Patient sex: F
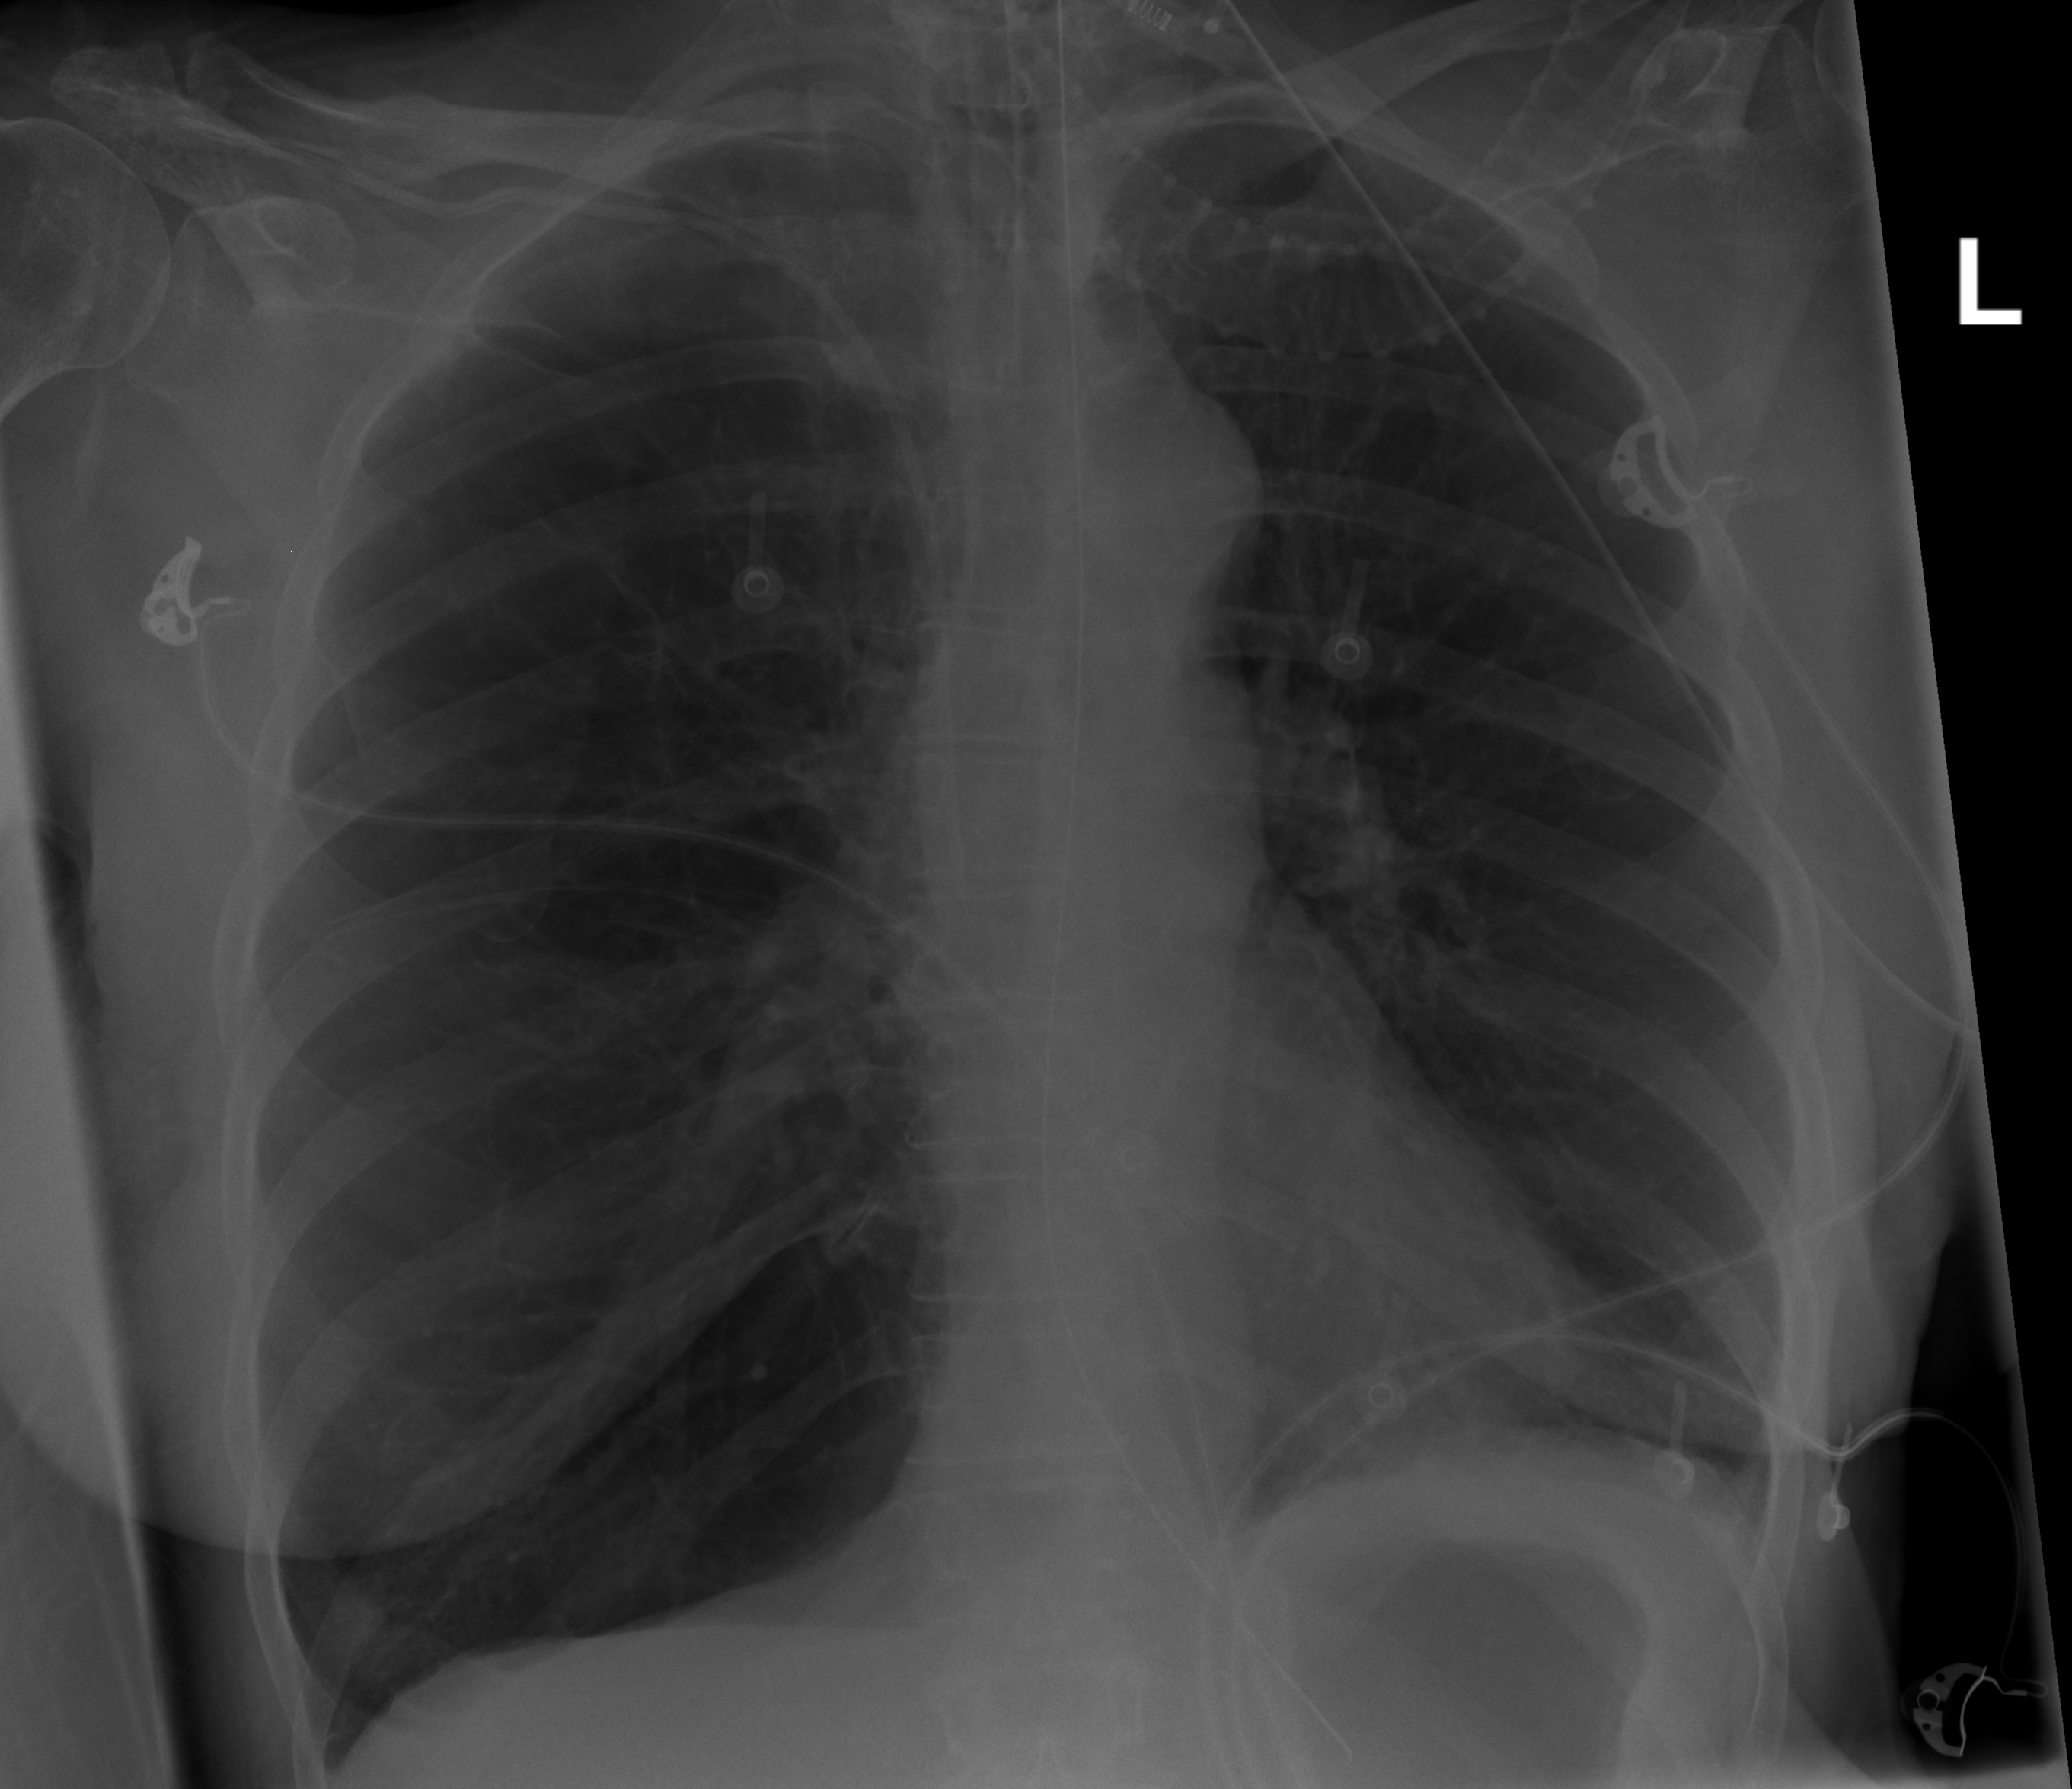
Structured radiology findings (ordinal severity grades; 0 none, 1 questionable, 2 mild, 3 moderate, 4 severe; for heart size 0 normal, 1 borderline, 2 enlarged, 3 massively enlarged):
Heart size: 0
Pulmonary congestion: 0
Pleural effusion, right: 0
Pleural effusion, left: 2
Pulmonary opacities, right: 0
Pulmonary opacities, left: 0
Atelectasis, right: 0
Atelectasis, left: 1